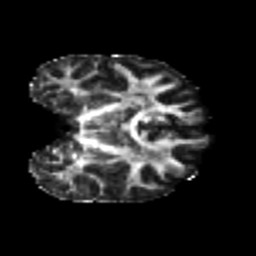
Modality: FA
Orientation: coronal
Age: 22
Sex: female
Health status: healthy
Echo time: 0.074 s